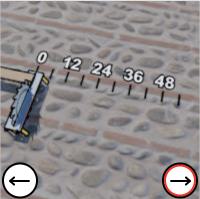
Task: length
Answer: 0
First scale value: 12.0